Question: I'm working on an dictionary app. this app using core data and I'm very new to core data. In the database, records stored with a single entity called and entity has just two attributes "" & "".
So whenever user types some char say a, in 'UISearchBar', I want to fetch records from data base that starts from "a", if user types data a than b that I want to fetch records starts from "ab" and so on.
I'm trying same thing by below code:
'''
// Fetch the devices from persistent data store
NSManagedObjectContext *managedObjectContext = [self managedObjectContext];
NSFetchRequest *request = [[NSFetchRequest alloc] init];
NSEntityDescription *entity = [NSEntityDescription entityForName:ENTITY_NAME inManagedObjectContext:managedObjectContext];
[request setEntity:entity];
// retrive the objects with a given value for a certain property
NSPredicate *predicate = [NSPredicate predicateWithFormat:@"%K beginswith[c] %@",@"English",searchText];
[request setPredicate:predicate];
// Edit the sort key as appropriate.
/*NSSortDescriptor *sortDescriptor = [[NSSortDescriptor alloc] initWithKey:@"English" ascending:YES];
NSArray *sortDescriptors = [[NSArray alloc] initWithObjects:sortDescriptor, nil];
[request setSortDescriptors:sortDescriptors];*/
// Edit the section name key path and cache name if appropriate.
// nil for section name key path means "no sections".
/*NSFetchedResultsController *aFetchedResultsController = [[NSFetchedResultsController alloc] initWithFetchRequest:request managedObjectContext:managedObjectContext sectionNameKeyPath:nil cacheName:@"Root"];
aFetchedResultsController.delegate = self;*/
NSError *error = nil;
_searchResult = [managedObjectContext executeFetchRequest:request error:&error];
'''
when this code executes my app crashes with the following error msg:
'''
*** Terminating app due to uncaught exception 'NSInvalidArgumentException', reason: 'keypath English not found in entity <NSSQLEntity TamilEnglishDict id=1>'
'''
this is how my Data Model is...

Any who can guide me to the right path of fetching records properly?
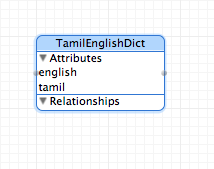
Answer: Yes it's case sensitive.
So the correct predicate is the following.
'''
NSPredicate *predicate = [NSPredicate predicateWithFormat:@"%K beginswith[c] %@",@"english", searchText];
'''
or just
'''
NSPredicate *predicate = [NSPredicate predicateWithFormat:@"english beginswith[c] %@", searchText];
'''
> but while saving those values in managedObject I wrote '[managedObject
setValue:[obj objectForKey:@"English"] forKey:@"English"]';
So now edit your question and explain me the comment above. What do you mean?
Maybe you could just do
'''
[managedObject setValue:[obj objectForKey:@"English"] forKey:@"english"];
'''